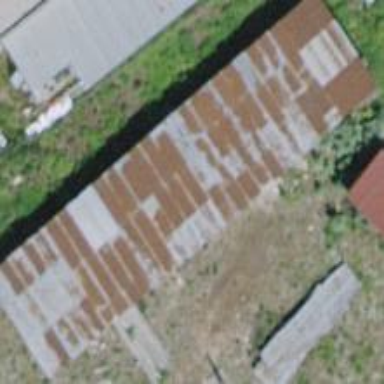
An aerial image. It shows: Shed.